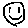
Label: smiley face